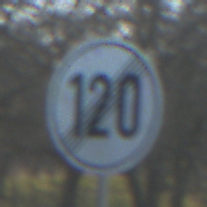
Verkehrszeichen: EndeGeschwindigkeit120
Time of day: MorningAfternoon
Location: Outdoor (Nature)
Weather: Clear
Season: NotSpecified
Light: Natural